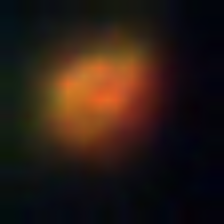
Taxon: NanoPlankton
Group: Other